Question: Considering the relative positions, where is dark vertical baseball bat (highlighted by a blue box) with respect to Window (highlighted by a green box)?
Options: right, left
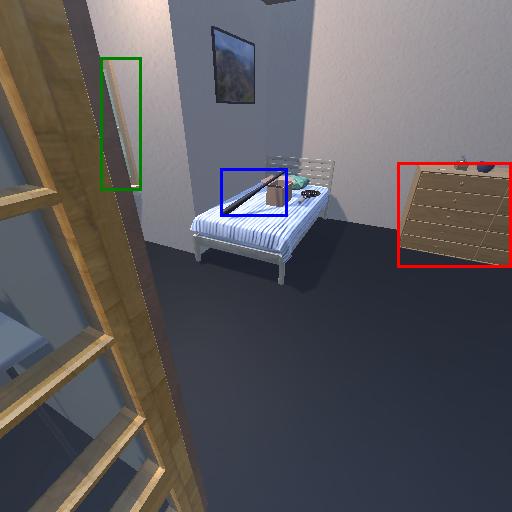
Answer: right